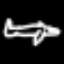
Label: airplane